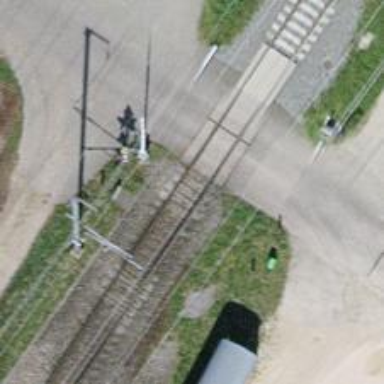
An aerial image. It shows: Railway level crossing.